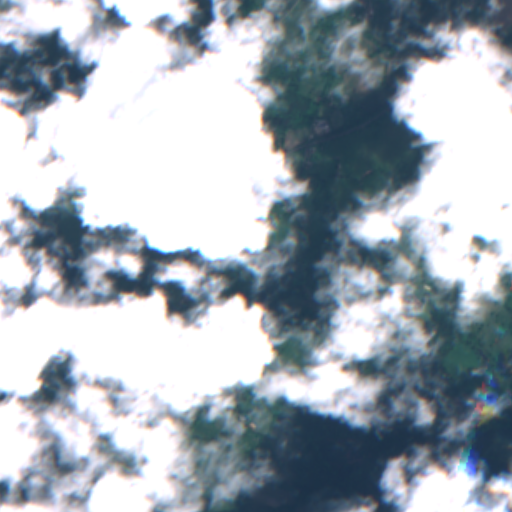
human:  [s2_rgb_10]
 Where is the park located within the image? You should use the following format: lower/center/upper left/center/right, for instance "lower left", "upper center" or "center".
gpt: The park is located in the lower center of the image.
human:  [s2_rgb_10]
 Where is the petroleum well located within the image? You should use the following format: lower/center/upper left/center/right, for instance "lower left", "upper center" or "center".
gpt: The petroleum well is located in the upper center of the image.
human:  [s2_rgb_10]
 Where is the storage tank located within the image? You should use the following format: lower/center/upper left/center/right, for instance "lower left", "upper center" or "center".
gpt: The storage tank is located in the lower center of the image.
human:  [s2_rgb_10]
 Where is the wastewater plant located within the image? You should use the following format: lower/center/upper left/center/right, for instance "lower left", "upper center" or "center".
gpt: The wastewater plant is located in the lower center of the image.
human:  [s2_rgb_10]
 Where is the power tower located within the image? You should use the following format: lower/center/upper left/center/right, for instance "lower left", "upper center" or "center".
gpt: There is no power tower in the image.